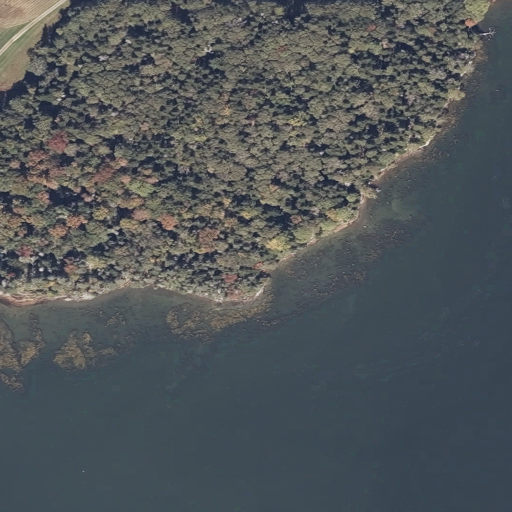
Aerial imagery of cape in Maine named Bradford Point containing open water, mixed forest, evergreen forest, herbaceous wetlands, open development, and grassland